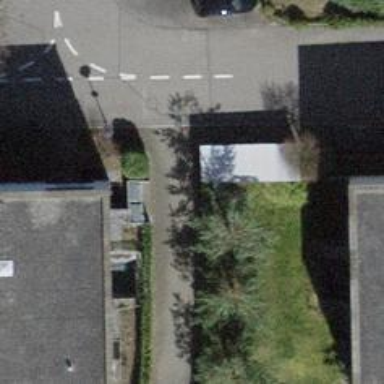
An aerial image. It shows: Bollard.